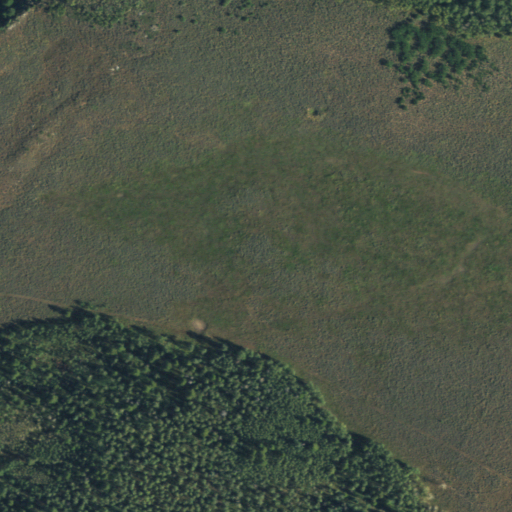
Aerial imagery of plain(s) in Colorado named Bessie Park containing woody wetlands, deciduous forest, shrub, herbaceous wetlands, and mixed forest